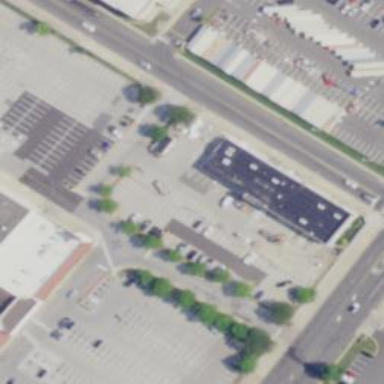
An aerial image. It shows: Retail building.